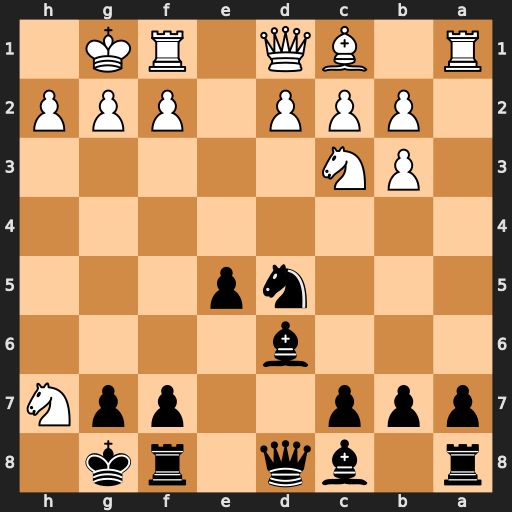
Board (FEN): r1bq1rk1/ppp2ppN/3b4/3np3/8/1PN5/1PPP1PPP/R1BQ1RK1
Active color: b
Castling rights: -
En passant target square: -
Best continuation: Nxc3 dxc3 Kxh7